Aerial crown-view tile of a tropical tree (Barro Colorado Island, Panama), acquired 20240611:
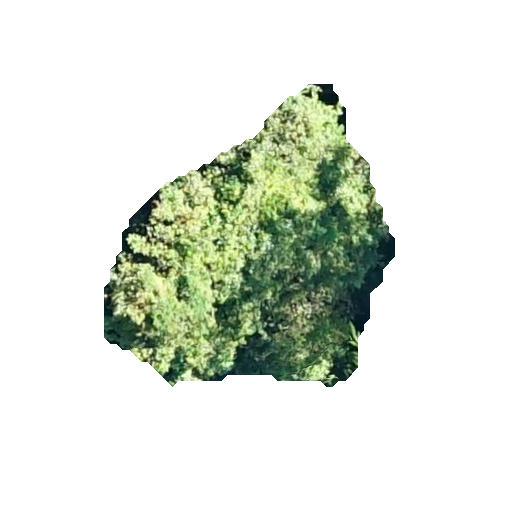
Species: Luehea seemannii
GBIF accepted scientific name: Luehea seemannii
Crown area: 91.783 m²